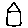
Label: house